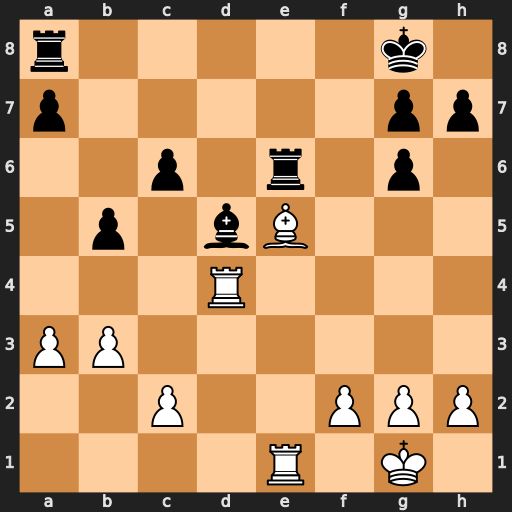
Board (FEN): r5k1/p5pp/2p1r1p1/1p1bB3/3R4/PP6/2P2PPP/4R1K1
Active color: w
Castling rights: -
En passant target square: -
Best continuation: c4 bxc4 bxc4 Rae8 f4 g5 cxd5